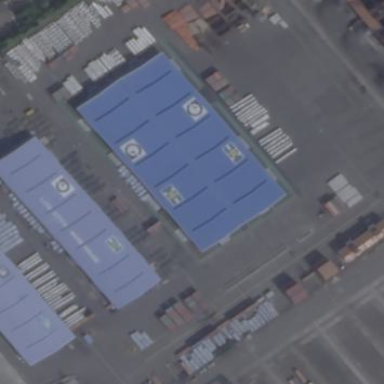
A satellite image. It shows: Industrial area.